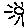
Label: sun